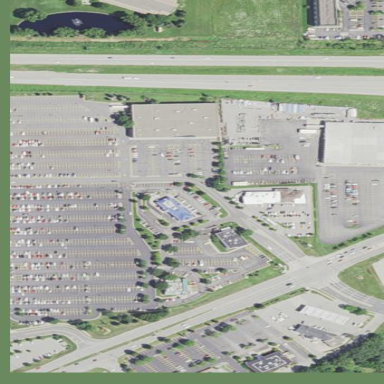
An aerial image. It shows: Retail area.